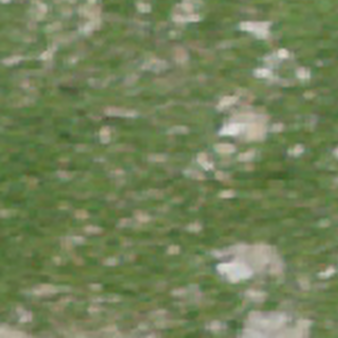
Label: other